九年级 · 度量几何学
如图, 以 $\triangle A B C$ 的一边 $A B$ 为直径的半圆与边 $A C, B C$ 分别交于点 $D, E$, 且 $A E$平分 $\angle C A B$.

（1）若 $A C=8$, 求 $O E$ 的长;

（2）若 $A B=5, B C=6$, 求弦 $B D$ 的长;

（3）设 $\angle A B D=\alpha, \angle C=\beta$. 用含 $\beta$ 的代数式表示 $\alpha$.

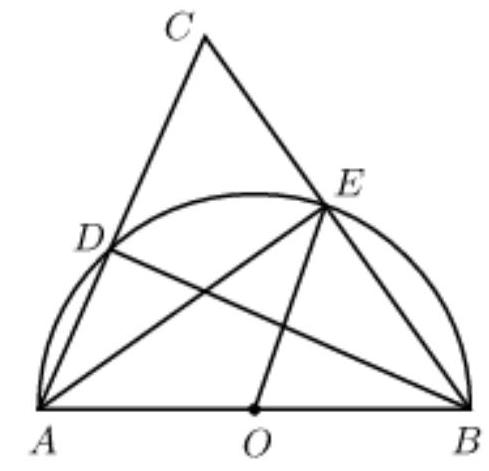
答案:  (1) 4 ; (2) $\frac{24}{5}$; (3) $\alpha=2 \beta-90^{\circ}$

解析: (1) 根据中位线定理, 结合 $A C=8$ 可得 $O E$;

（2）证明 $\triangle A C E \cong \triangle A B E$, 得到 $C E=B E=\frac{1}{2} B C=3$, 由勾股定理求出 $A E$, 再根据圆周角定理求出 $\angle A B D=90^{\circ}$, 利用面积法可求出 $B D$;

（3）根据 $\triangle A C E \cong \triangle A B E$ 得到 $\angle C=\angle A B E=\beta$, 可得 $\angle C B D=\beta-\alpha$, 在 $\triangle B C D$ 中, 可得 $\angle C+\angle C B D=90^{\circ}$, 从而可的结论.

【详解】解: (1) $\because A E$ 平分 $\angle C A B$,

$\therefore \angle C A E=\angle B A E$,

$\because O A=O E$,

$\therefore \angle O A E=\angle O E A$,

$\therefore \angle O E A=\angle C A E$,

$\therefore O E / / A C$,

$\because$ 点 $O$ 为 $A B$ 中点,

$\therefore$ 点 $E$ 为 $B C$ 中点,

即 $O E$ 为 $\triangle A B C$ 中位线,

$\therefore O E=\frac{1}{2} A C=4$;

(2) $\because A B$ 为直径,

$\therefore \angle A E B=\angle A E C=90^{\circ}$,

$\because A E$ 平分 $\angle C A B$,

$\therefore \angle C A E=\angle B A E$,

又 $\because A E=A E$,

$\therefore \triangle A C E \cong \triangle A B E$ (ASA),

$\therefore C E=B E=\frac{1}{2} B C=3$,

$\because A C=5$,

$\therefore A E=\sqrt{A C^{2}-A E^{2}}=4$,

$\because A B$ 为直径,

$\therefore \angle A D B=90^{\circ}$,

$\therefore S_{\triangle} A B C=\frac{1}{2} B C \cdot A E=\frac{1}{2} A C \cdot B D$,

$\therefore B D=\frac{B C \cdot A E}{A C}=\frac{6 \times 4}{5}=\frac{24}{5}$;

（3）由（2）可知, $\triangle A C E \cong \triangle A B E$,

$\therefore \angle C=\angle A B E=\beta$,

$\therefore \angle C B D=\beta-\alpha$,

在 Rt $\triangle B C D$ 中,
$\angle C+\angle C B D=90^{\circ}$,

$\therefore \beta+\beta-\alpha=90^{\circ}$,

即 $\alpha=2 \beta-90^{\circ}$.

【点睛】本题考查了全等三角形的判定和性质, 面积法, 圆周角定理, 中位线定理, 解题的关键是根据全等三角形的性质得到相等线段, 根据直径得到直角.